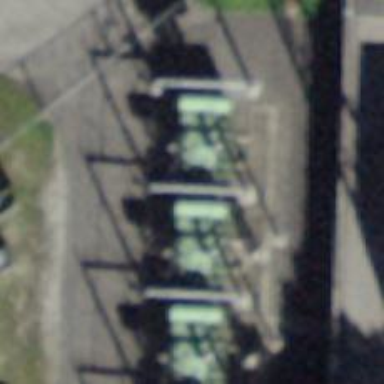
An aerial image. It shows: Transformer.